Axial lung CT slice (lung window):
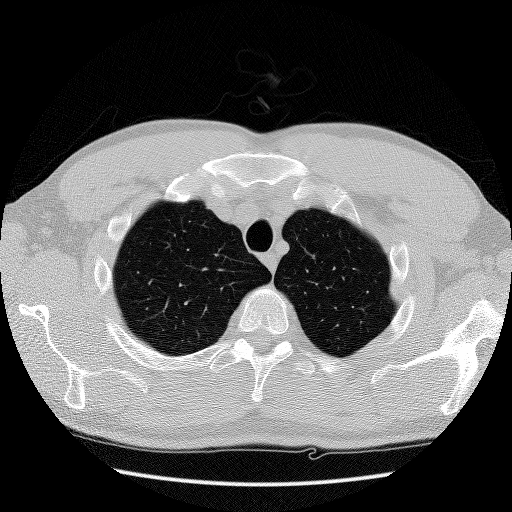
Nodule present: no